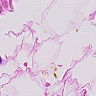
Metastatic tissue present: no